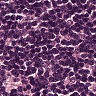
Metastatic tissue present: no